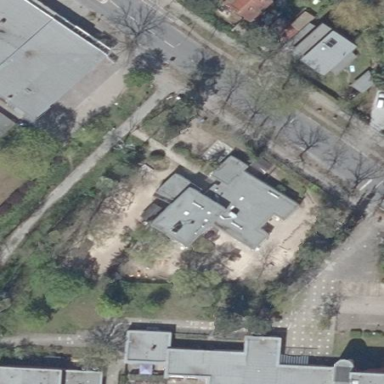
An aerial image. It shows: Kindergarten.